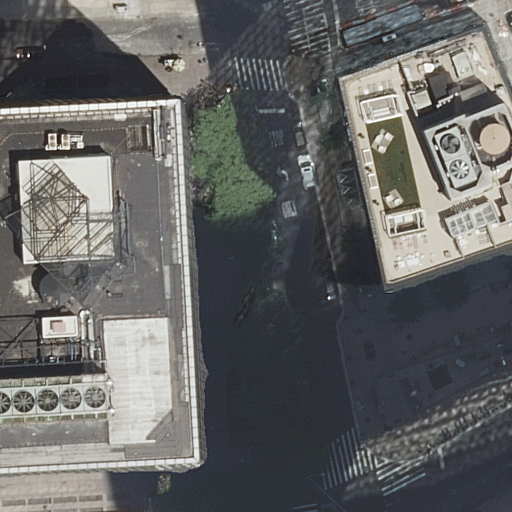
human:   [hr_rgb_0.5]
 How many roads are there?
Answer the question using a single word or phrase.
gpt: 5

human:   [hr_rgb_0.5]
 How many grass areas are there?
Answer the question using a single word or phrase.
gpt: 1

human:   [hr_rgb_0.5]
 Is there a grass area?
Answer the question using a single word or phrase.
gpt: yes

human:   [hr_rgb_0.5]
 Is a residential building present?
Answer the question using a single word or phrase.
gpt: yes

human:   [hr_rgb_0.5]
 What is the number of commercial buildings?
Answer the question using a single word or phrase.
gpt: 0

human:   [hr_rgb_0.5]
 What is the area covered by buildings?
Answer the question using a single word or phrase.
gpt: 4160m2

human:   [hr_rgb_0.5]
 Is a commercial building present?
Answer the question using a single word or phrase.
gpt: no

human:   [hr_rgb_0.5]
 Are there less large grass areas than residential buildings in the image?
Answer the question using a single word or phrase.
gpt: yes

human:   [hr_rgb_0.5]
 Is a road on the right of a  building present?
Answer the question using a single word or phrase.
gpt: yes

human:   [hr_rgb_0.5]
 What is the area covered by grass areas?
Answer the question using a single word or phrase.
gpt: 174m2

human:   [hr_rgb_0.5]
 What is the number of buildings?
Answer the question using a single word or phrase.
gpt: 2

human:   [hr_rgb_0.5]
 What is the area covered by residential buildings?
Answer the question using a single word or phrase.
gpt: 4160m2

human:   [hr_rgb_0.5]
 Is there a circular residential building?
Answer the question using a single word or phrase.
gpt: no

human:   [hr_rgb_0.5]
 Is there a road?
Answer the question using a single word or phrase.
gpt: yes

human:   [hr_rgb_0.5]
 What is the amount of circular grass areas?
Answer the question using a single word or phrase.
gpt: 0

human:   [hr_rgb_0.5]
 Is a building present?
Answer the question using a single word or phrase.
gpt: yes

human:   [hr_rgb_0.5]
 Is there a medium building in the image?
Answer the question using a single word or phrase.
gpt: no

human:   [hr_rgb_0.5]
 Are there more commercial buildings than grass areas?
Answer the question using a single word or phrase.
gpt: no

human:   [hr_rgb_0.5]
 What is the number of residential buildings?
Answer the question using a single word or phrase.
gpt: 2

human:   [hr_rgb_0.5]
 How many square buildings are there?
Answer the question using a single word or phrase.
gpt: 0

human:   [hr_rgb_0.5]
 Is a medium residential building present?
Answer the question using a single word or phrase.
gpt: no

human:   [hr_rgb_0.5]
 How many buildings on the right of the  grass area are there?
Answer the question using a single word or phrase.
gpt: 1

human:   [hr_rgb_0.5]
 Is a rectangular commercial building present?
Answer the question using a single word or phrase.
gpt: no

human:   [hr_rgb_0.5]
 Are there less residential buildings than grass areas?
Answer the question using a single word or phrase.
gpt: no

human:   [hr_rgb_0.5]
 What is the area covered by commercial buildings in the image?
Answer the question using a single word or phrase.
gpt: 0m2

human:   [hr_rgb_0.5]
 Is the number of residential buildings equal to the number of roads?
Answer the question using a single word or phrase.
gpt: no

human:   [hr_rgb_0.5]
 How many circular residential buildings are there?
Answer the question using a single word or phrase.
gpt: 0

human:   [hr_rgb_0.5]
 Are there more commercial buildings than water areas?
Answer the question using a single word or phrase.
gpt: no

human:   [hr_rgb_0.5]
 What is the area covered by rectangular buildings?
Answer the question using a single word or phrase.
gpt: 2795m2

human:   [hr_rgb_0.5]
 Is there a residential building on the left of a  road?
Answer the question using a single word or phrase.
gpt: yes

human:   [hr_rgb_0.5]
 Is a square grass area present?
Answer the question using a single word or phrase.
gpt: no

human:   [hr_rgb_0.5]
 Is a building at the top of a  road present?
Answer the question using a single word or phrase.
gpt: yes

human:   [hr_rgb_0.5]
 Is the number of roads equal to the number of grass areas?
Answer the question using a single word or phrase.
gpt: no

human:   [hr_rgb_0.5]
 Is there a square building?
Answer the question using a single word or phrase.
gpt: no

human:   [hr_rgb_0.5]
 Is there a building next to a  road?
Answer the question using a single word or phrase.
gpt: yes

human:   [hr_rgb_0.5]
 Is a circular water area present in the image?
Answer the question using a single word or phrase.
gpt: no

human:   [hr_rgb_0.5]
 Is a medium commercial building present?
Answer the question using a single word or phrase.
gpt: no

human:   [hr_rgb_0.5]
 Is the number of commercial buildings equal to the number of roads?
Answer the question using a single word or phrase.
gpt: no

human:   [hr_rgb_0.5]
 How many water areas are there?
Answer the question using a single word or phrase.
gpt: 0

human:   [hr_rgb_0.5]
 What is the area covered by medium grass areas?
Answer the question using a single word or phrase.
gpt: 174m2

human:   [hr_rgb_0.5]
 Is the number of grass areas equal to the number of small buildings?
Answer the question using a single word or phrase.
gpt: no

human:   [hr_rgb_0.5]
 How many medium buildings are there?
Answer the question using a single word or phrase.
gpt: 0

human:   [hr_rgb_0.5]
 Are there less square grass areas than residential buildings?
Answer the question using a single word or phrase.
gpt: yes

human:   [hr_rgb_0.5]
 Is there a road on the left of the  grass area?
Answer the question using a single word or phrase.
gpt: no

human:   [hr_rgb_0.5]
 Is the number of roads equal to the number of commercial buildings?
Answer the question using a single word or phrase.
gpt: no

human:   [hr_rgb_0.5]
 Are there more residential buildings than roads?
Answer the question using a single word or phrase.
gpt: no

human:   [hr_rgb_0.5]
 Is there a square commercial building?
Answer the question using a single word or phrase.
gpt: no

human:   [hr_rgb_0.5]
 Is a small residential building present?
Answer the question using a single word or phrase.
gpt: no

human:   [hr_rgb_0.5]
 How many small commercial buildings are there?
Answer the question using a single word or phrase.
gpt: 0

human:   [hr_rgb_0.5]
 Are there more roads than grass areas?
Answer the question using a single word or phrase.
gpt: yes

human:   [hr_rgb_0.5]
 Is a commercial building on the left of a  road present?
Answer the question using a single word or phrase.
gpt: no

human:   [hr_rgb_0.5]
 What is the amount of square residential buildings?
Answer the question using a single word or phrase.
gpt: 0

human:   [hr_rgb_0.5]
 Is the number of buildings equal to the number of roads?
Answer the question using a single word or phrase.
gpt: no

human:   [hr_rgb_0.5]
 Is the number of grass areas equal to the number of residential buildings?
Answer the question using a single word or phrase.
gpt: no

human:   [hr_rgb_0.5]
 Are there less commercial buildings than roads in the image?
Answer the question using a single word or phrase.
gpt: yes

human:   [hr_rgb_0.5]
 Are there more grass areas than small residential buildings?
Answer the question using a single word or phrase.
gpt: yes

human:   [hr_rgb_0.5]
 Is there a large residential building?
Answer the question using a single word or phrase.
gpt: yes

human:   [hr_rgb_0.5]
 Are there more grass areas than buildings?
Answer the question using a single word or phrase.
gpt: no

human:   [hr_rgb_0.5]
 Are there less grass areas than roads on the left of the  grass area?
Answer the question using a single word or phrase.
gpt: no

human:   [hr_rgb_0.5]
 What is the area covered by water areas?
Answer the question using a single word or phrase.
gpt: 0m2

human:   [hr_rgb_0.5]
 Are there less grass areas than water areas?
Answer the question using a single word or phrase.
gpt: no

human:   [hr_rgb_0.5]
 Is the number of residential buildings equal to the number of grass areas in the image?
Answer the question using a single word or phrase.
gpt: no

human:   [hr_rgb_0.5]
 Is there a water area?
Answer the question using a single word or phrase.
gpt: no

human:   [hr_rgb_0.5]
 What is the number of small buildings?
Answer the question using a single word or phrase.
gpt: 0